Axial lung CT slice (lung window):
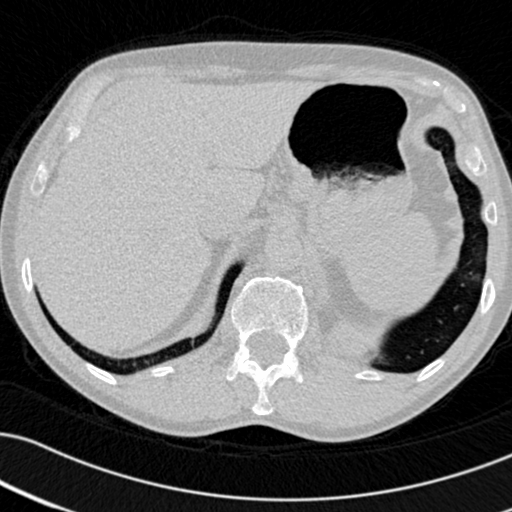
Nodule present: no